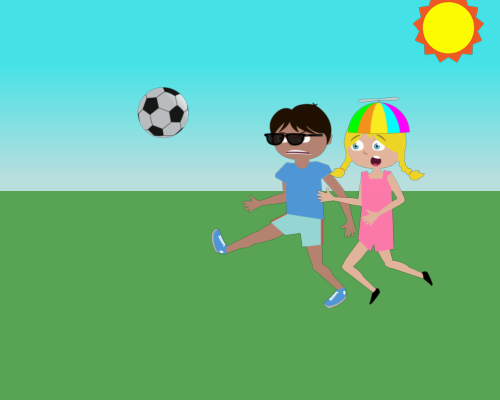
sun on right corner mad boy wear sunglasses kick a soccer ball and facing left  and ball behind boy surprised girl wears colorful hat run to left  the girl